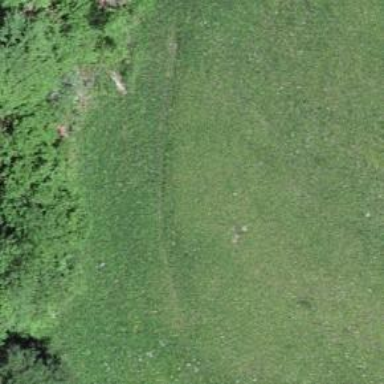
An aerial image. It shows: Grass track with grade5 tracktype.